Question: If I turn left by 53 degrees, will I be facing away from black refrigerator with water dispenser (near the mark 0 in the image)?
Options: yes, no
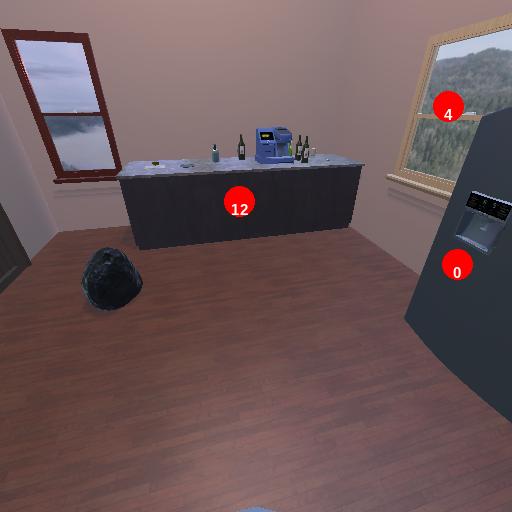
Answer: yes